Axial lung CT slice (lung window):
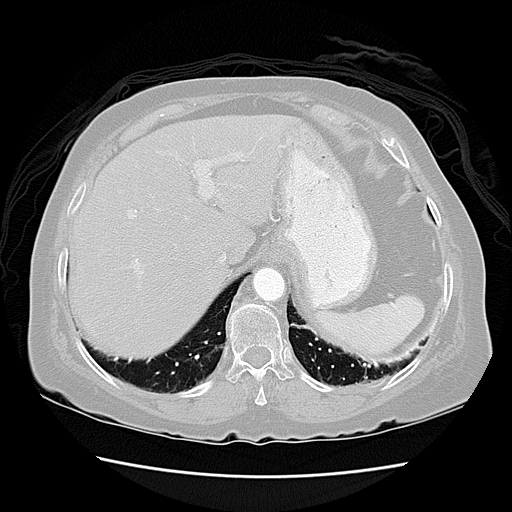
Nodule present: no